Interaction volume radius: 5 \u00c5
Interaction volume height: 25 \u00c5
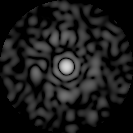
Disorder parameter: 0.8104